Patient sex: F
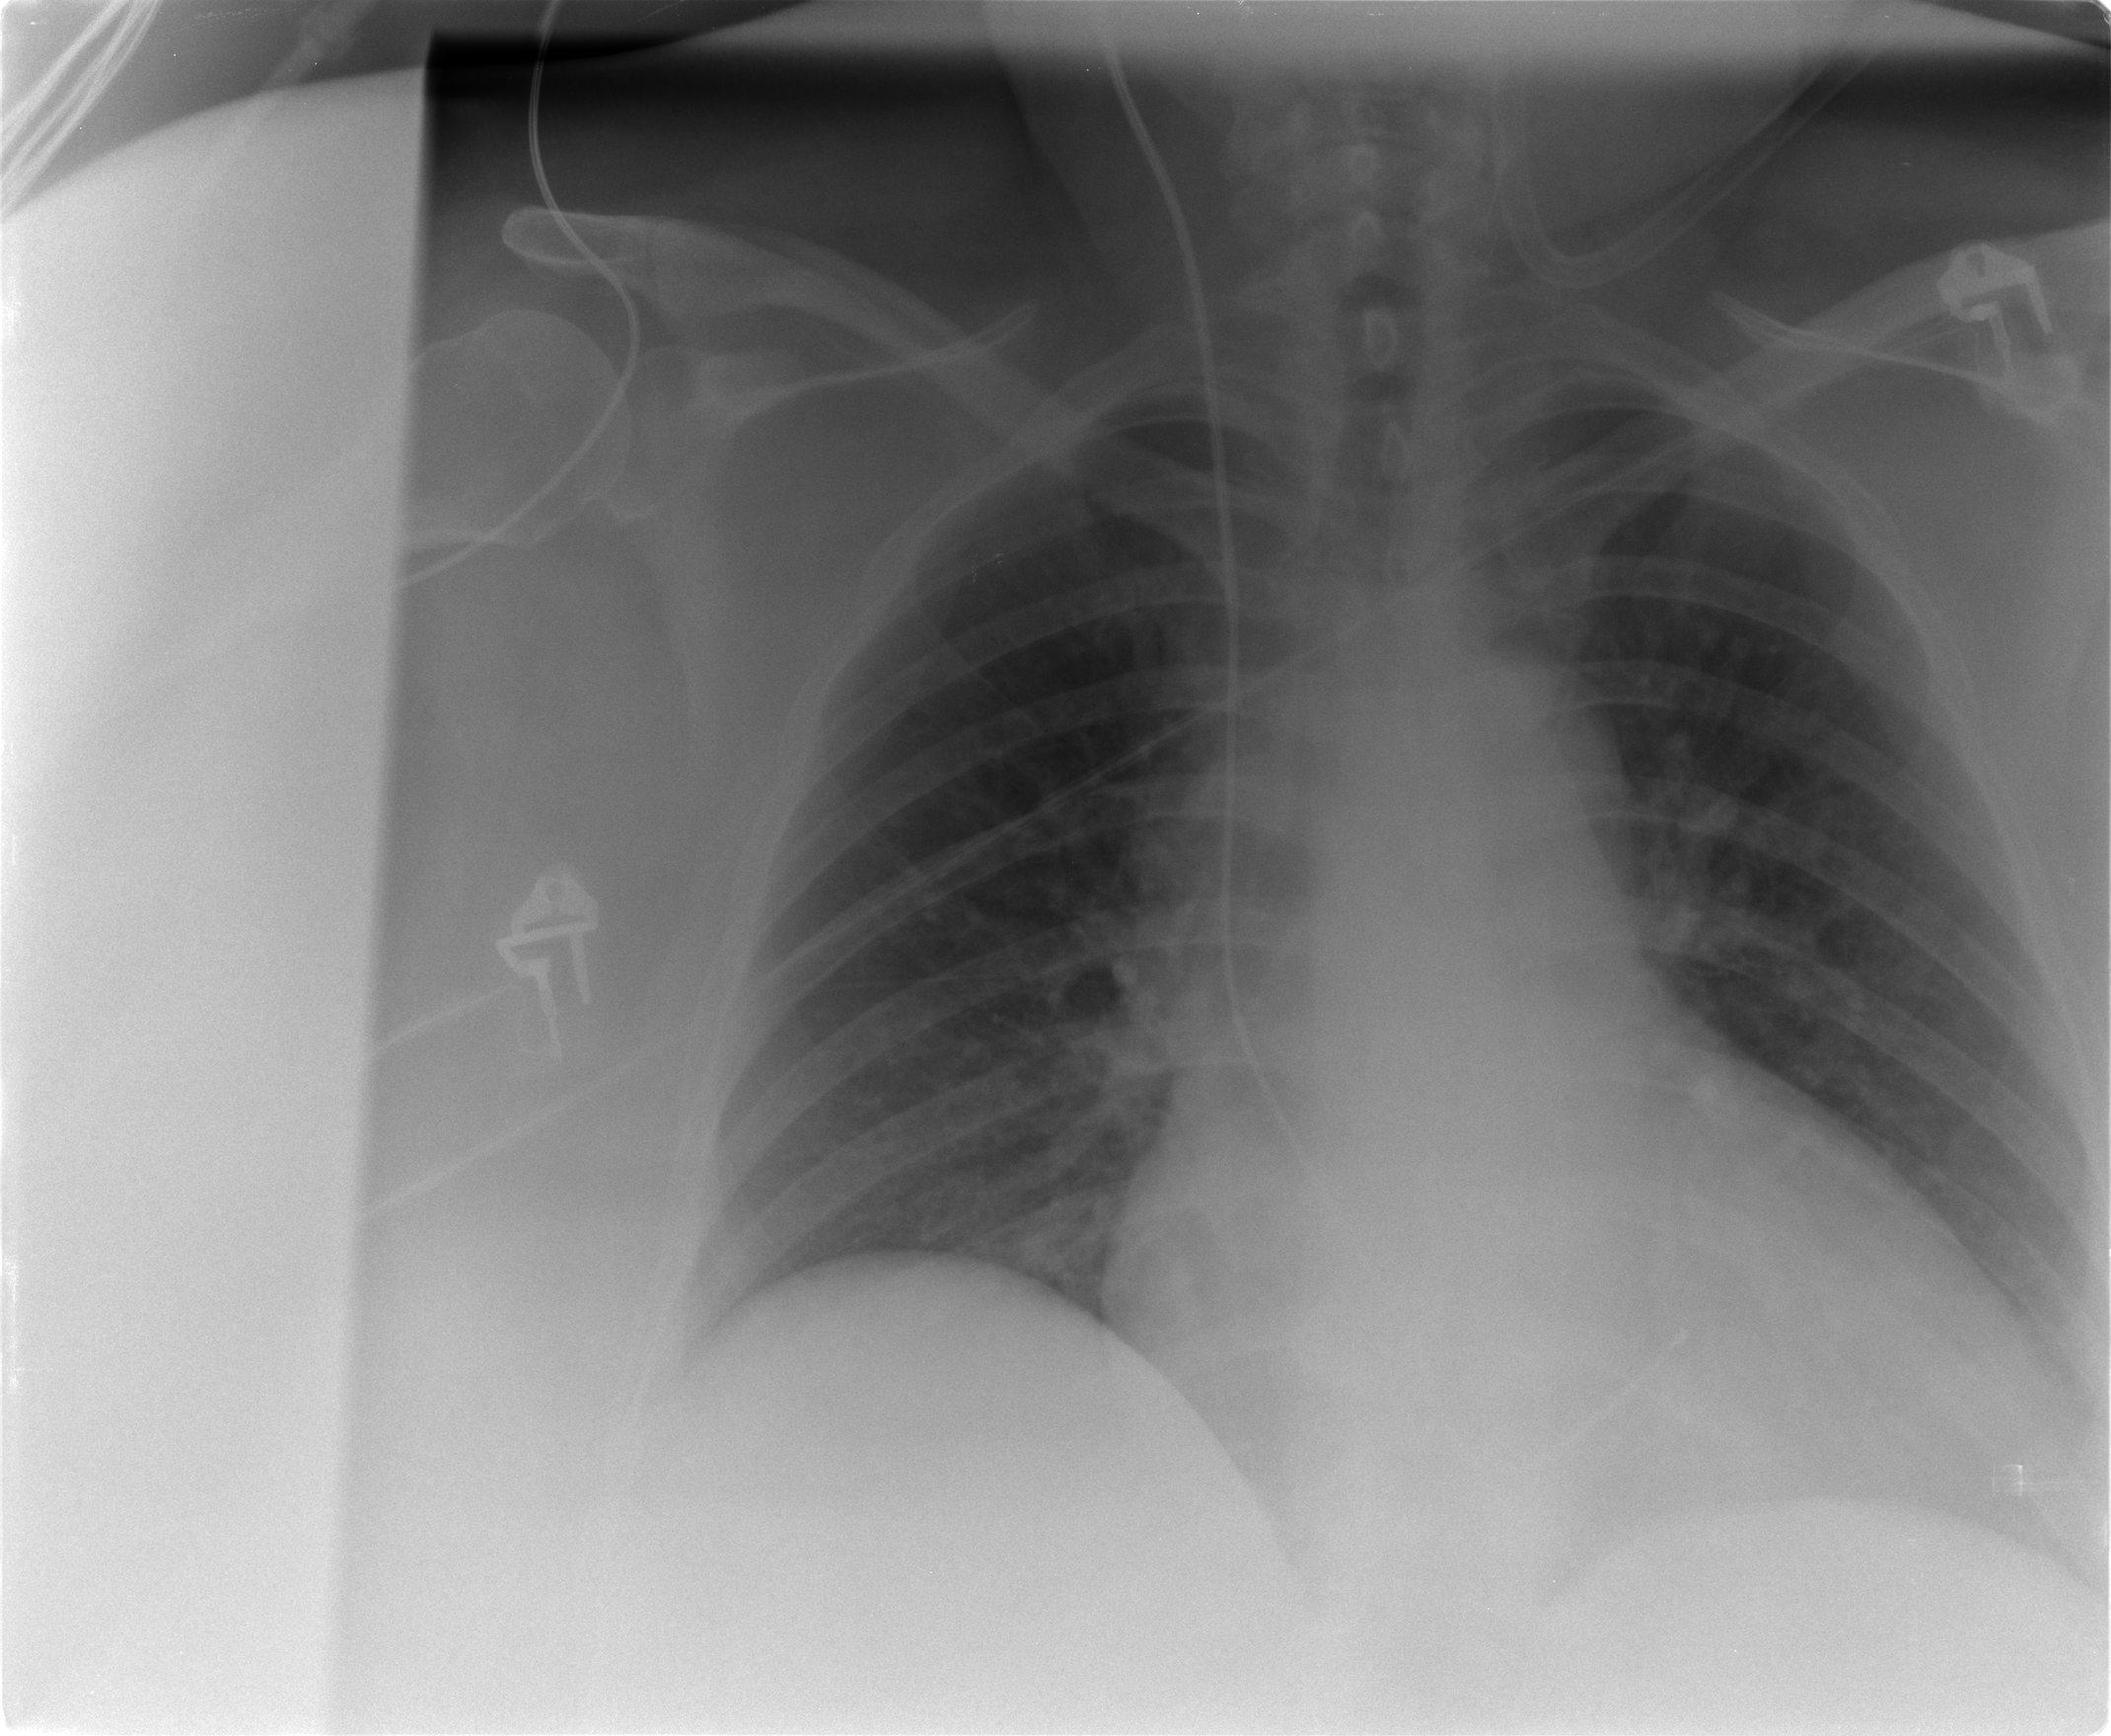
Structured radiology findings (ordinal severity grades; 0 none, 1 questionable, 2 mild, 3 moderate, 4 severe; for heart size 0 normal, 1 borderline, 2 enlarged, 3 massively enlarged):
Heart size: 2
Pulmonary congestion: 1
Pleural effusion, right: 0
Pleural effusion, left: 0
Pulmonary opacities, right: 0
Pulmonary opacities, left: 0
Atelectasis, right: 0
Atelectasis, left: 0